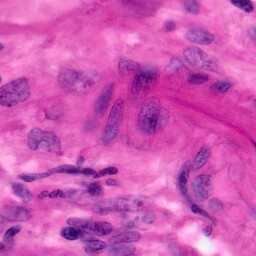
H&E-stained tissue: Pancreatic